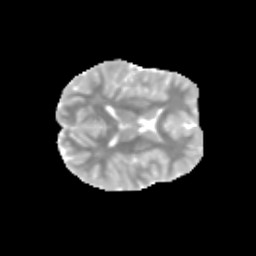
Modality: MD
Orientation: axial
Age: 11
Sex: female
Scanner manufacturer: siemens
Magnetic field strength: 3 T
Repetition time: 3.8 s
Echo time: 0.07 s